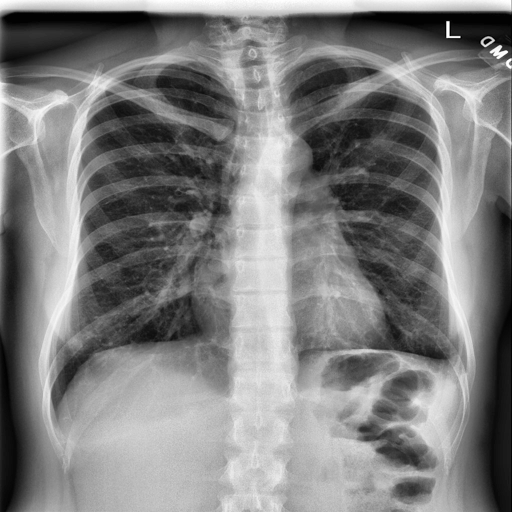
Finding: NORMAL